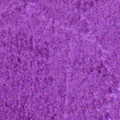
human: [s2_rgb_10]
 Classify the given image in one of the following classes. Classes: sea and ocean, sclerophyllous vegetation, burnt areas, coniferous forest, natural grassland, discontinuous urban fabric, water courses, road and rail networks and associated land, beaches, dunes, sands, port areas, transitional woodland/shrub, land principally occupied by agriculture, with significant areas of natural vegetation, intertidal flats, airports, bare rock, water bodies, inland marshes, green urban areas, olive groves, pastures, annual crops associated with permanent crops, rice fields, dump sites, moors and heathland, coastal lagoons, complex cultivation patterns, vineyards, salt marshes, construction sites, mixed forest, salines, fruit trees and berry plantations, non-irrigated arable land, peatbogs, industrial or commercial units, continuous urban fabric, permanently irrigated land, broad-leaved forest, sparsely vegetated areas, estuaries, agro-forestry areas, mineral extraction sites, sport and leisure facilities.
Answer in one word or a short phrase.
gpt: sea and ocean